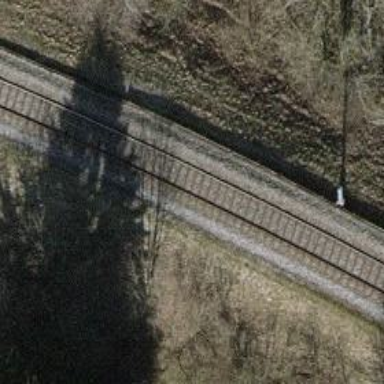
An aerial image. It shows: Bridge with electrified rail tracks and contact line.